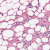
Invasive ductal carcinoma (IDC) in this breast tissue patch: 1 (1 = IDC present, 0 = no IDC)